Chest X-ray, PA view. Patient: 67 years old, sex M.
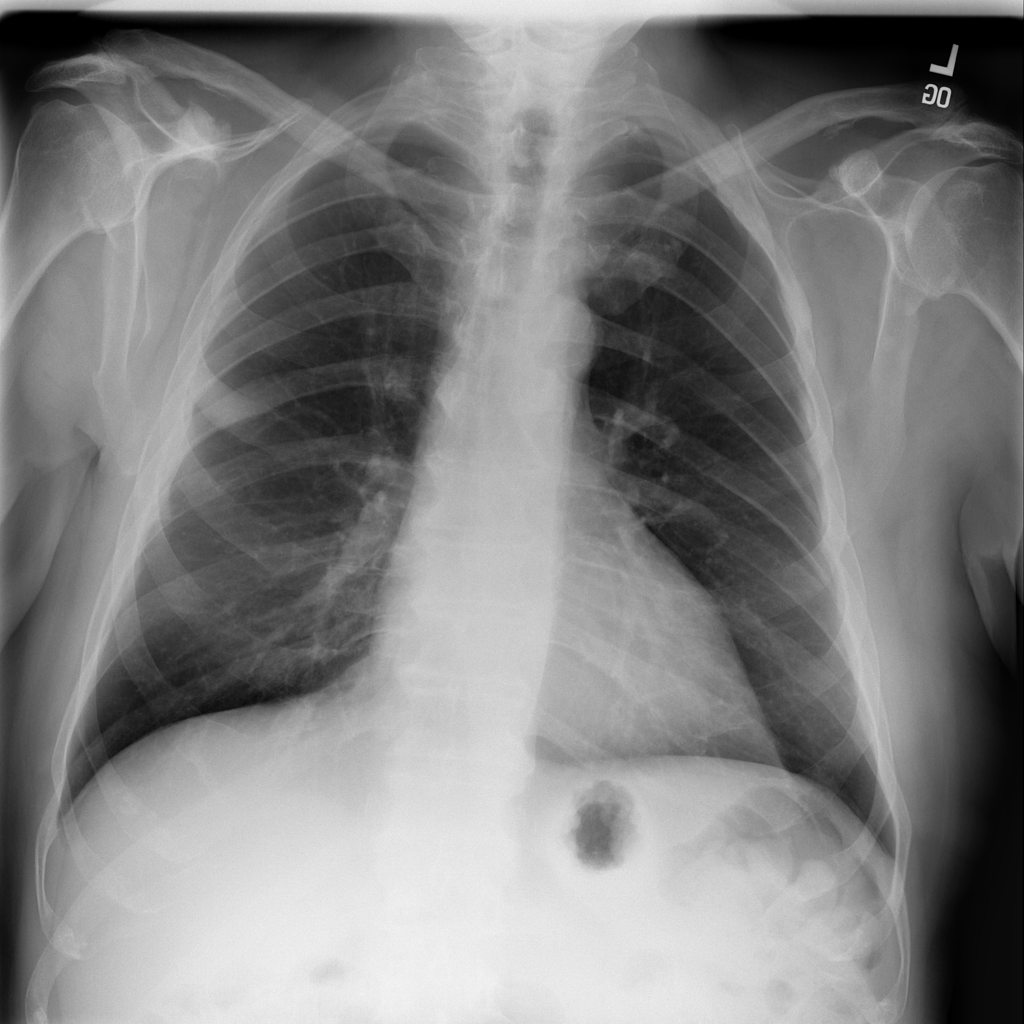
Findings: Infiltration